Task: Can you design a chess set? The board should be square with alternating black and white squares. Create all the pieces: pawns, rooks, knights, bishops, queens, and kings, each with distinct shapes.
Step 4778:
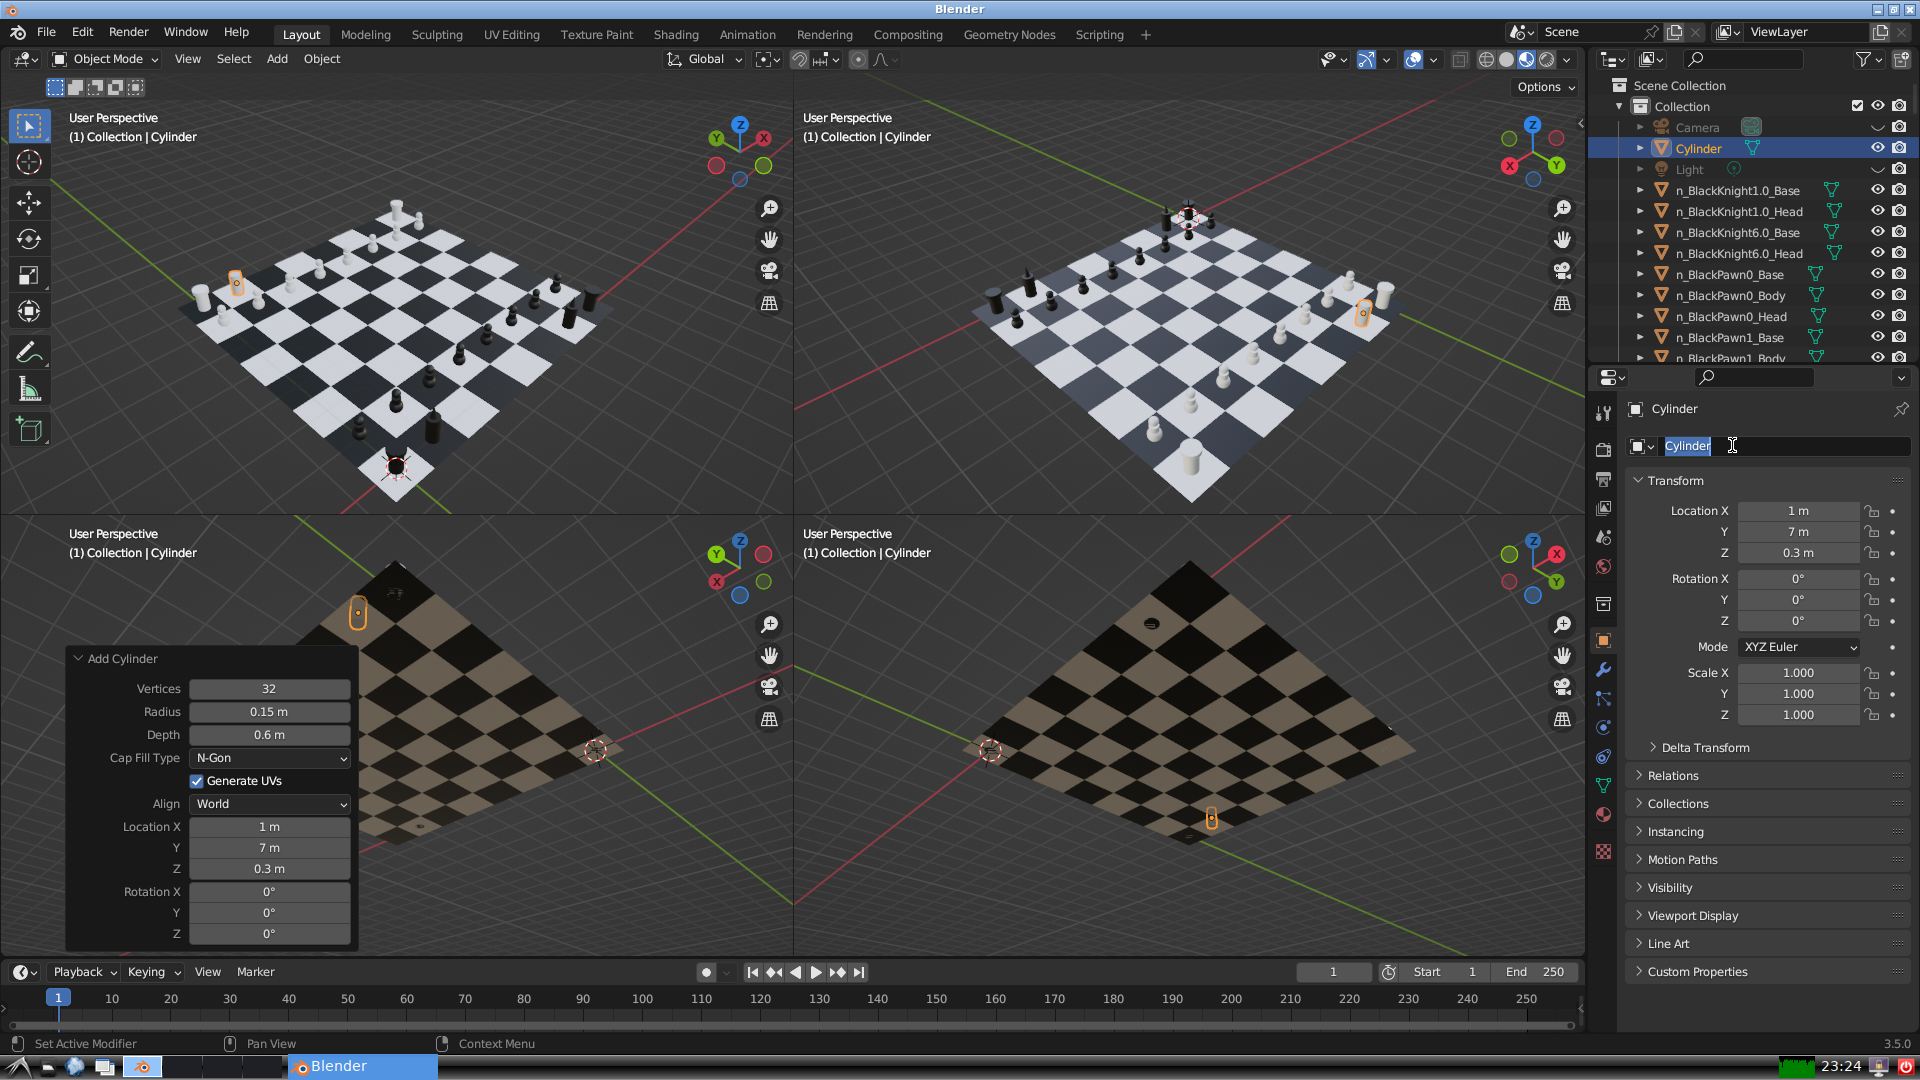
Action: input_text: n_WhiteKnight1.0_Base